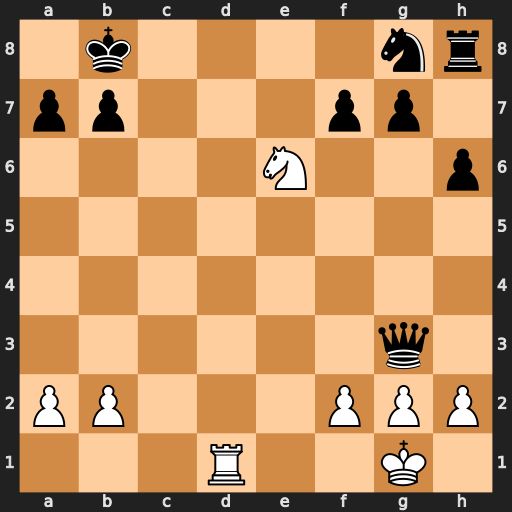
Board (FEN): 1k4nr/pp3pp1/4N2p/8/8/6q1/PP3PPP/3R2K1
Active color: w
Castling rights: -
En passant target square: -
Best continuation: Rd8#